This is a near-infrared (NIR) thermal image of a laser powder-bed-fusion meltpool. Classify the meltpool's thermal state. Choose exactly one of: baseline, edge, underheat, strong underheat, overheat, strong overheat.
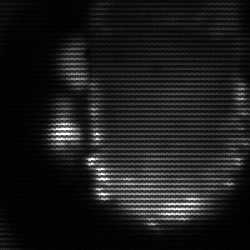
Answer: baseline